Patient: sex F, age 36
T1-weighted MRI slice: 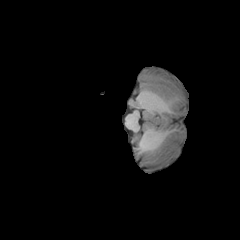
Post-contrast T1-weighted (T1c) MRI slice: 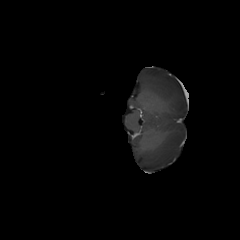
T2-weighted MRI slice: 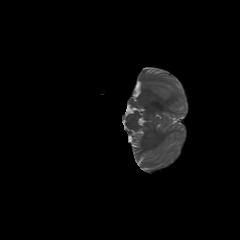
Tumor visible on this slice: no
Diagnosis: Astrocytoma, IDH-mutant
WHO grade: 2